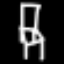
Label: chair